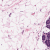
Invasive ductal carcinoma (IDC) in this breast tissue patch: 0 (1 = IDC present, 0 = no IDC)